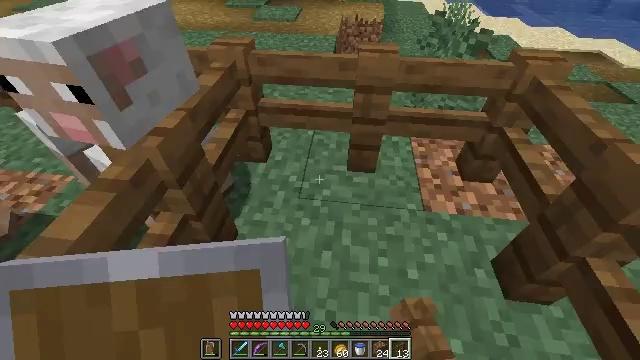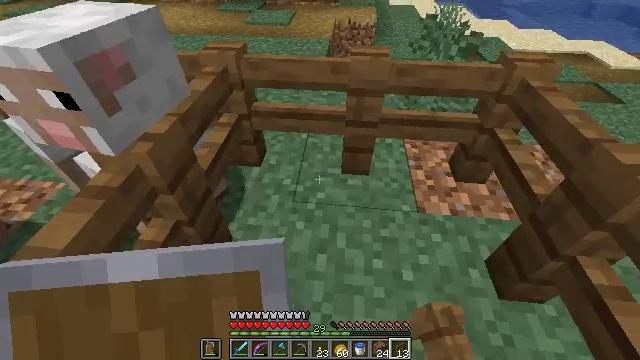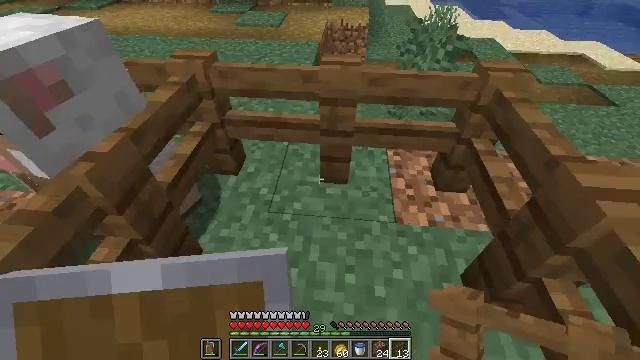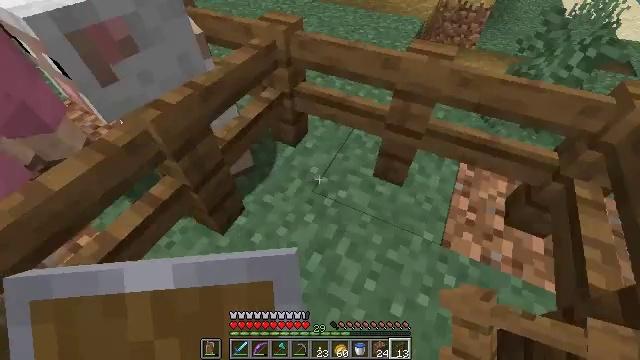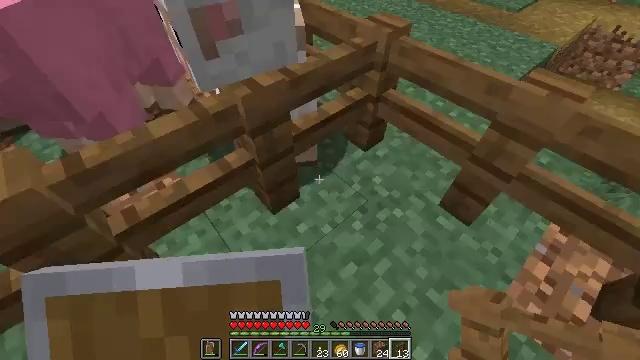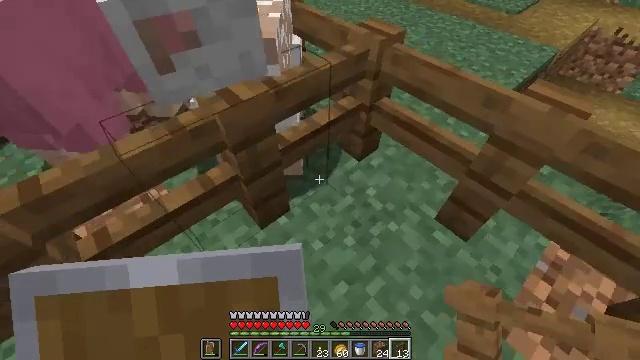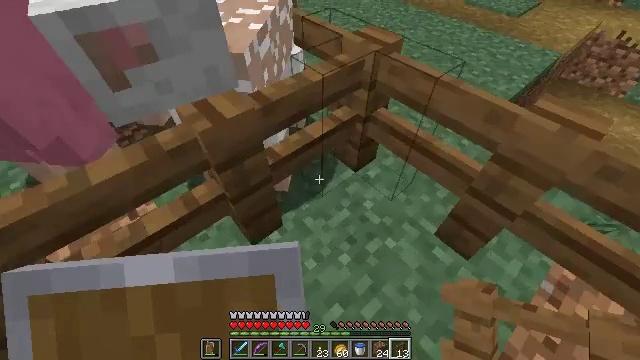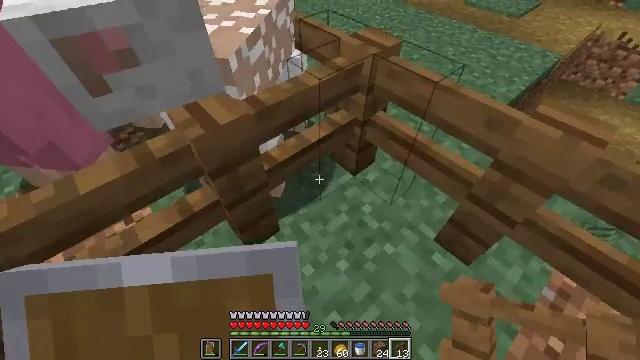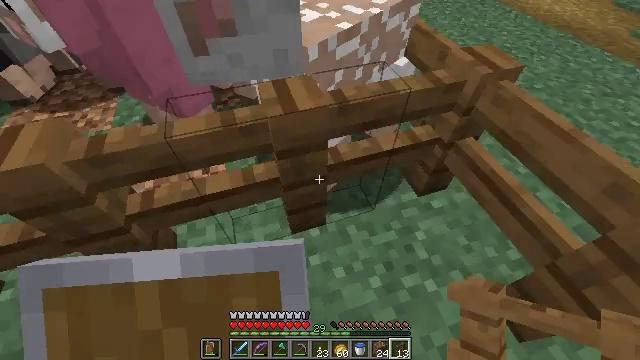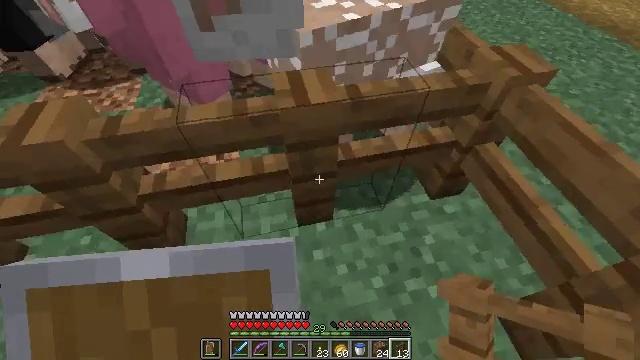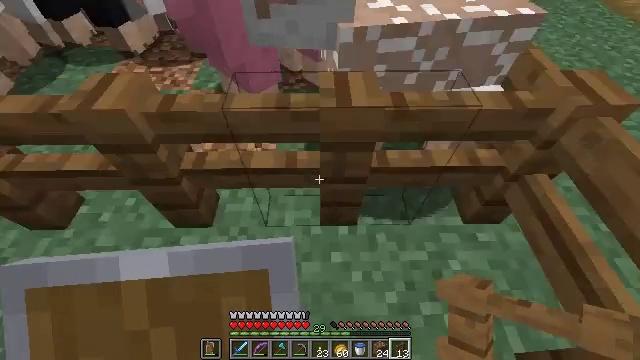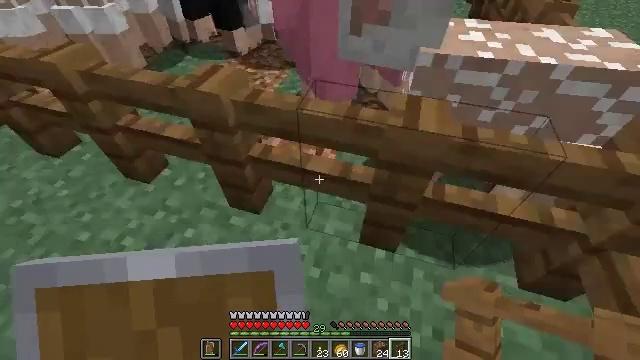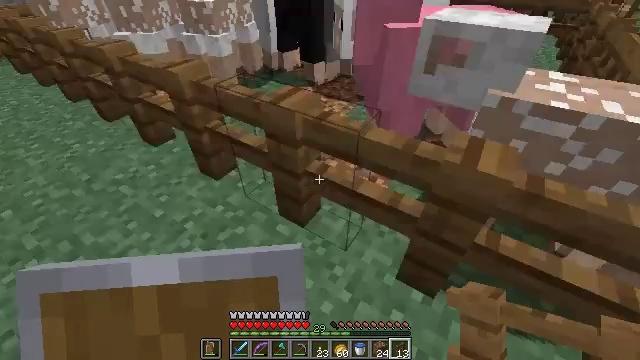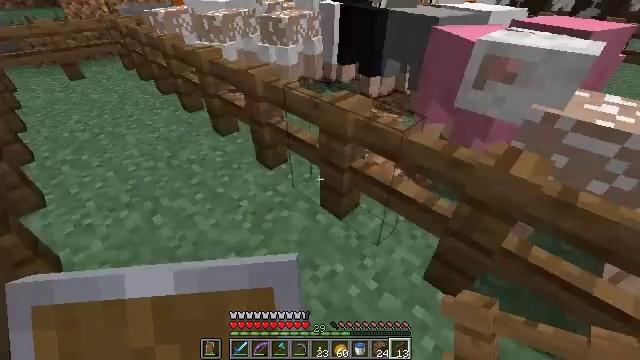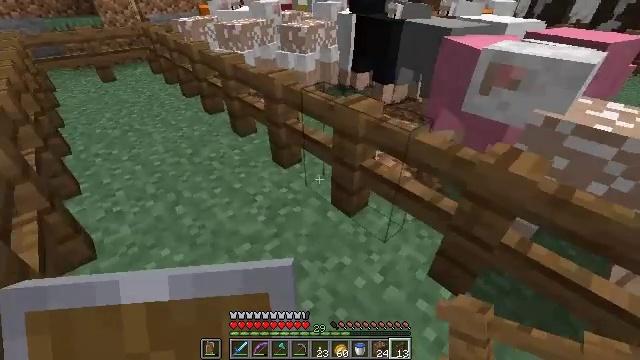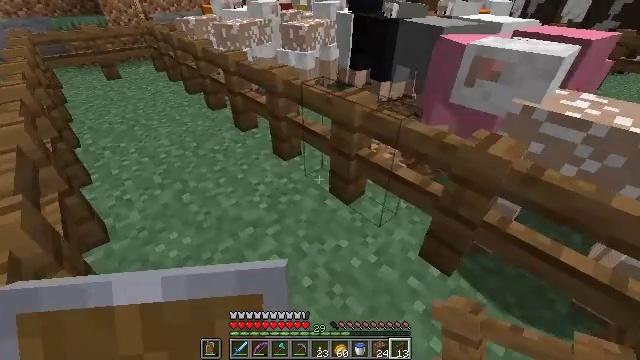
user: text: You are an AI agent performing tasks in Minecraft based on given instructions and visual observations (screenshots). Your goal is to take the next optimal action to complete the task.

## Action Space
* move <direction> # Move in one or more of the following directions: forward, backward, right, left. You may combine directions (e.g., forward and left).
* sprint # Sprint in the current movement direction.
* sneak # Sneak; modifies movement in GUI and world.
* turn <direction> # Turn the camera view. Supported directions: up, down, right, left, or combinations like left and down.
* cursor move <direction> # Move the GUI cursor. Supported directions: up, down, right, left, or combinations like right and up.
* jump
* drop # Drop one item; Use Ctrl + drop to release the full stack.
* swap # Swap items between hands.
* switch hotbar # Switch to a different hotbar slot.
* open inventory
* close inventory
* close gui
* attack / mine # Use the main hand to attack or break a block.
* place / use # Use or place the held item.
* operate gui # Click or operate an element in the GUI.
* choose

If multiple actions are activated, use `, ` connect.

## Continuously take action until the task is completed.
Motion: motion action
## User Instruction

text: Mine the spruce fence.
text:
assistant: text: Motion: move right, turn right
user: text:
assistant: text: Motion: move forward and move right
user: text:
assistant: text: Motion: move forward and move right, turn left and down
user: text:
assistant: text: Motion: move forward, turn left
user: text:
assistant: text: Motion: move forward
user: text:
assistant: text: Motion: no_op
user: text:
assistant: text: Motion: no_op
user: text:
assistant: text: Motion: turn left
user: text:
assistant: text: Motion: turn left and down
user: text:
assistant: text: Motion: turn left
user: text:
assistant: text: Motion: move back, turn left and up
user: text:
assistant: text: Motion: move back, turn left and up
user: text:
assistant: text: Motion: move back, turn left and up
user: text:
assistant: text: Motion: move back, turn left and up
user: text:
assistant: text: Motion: move back
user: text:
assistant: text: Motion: no_op
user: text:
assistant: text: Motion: no_op
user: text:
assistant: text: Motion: no_op
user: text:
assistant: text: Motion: no_op
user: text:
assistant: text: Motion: turn right and up
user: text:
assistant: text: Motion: turn right
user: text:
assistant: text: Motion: no_op
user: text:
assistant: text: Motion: no_op
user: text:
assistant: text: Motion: no_op
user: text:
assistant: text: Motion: no_op
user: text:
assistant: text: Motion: no_op
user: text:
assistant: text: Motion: no_op
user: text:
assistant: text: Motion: no_op
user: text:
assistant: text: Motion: no_op
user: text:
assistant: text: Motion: switch to hotbar 3